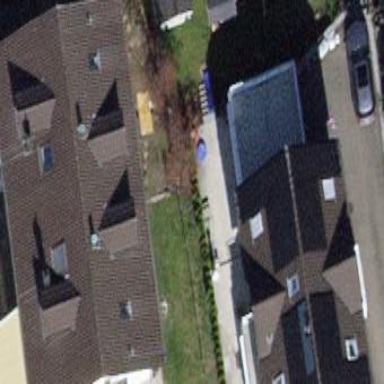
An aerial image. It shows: Building with tiled roof.